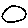
Label: circle